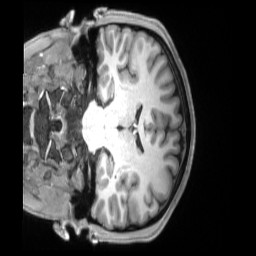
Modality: T1w
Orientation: coronal
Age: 26
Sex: male
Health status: ill
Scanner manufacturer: siemens
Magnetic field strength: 3 T
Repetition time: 2.2 s
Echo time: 0.00157 s